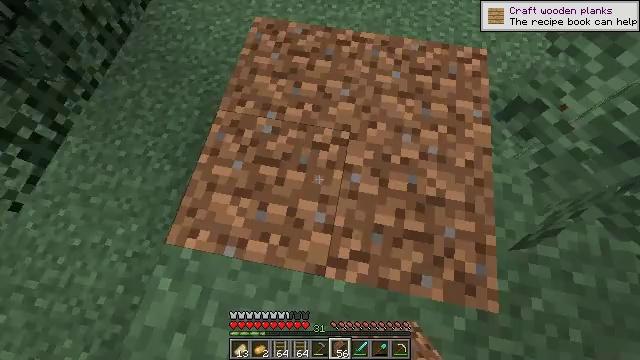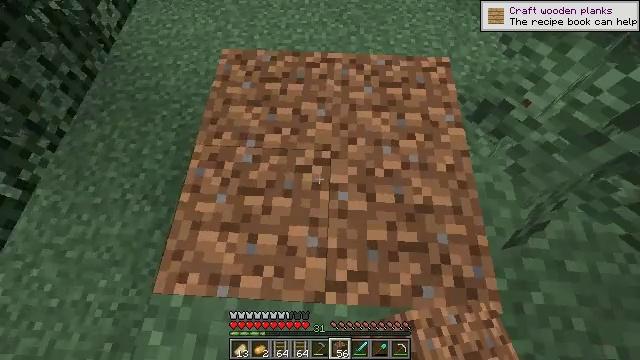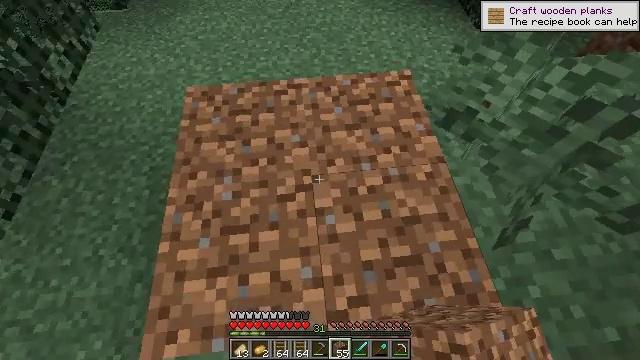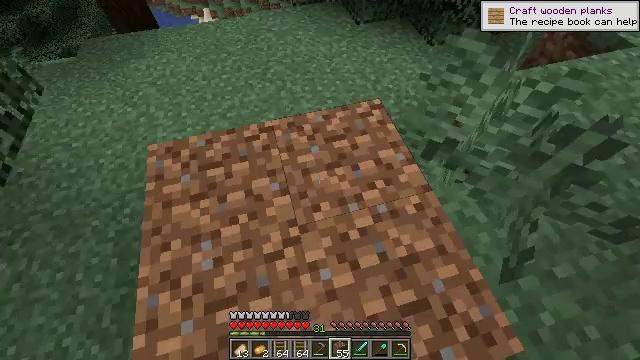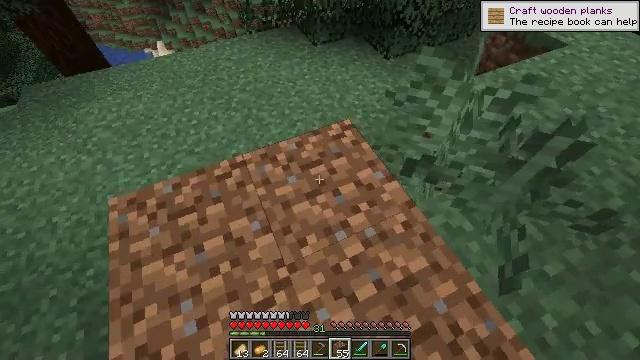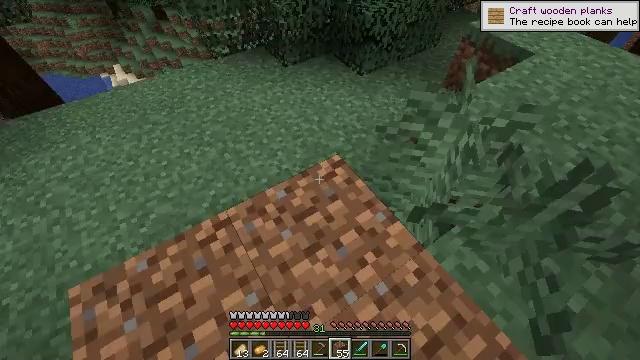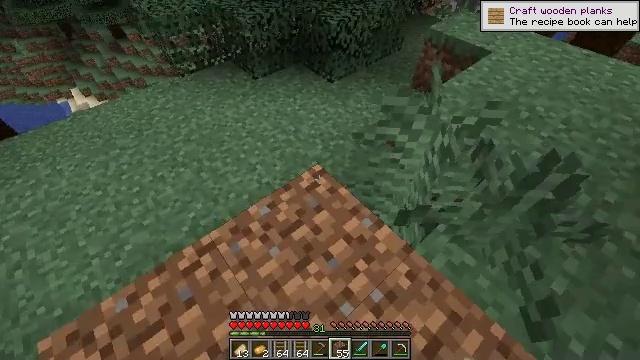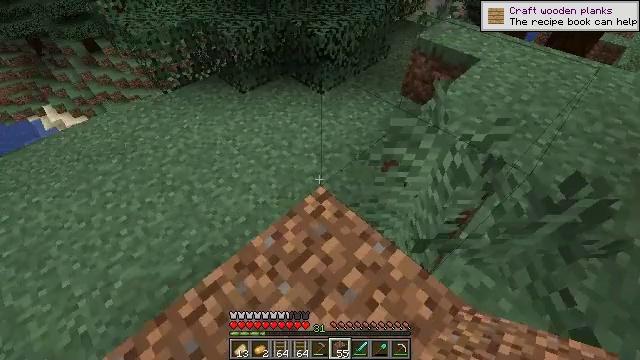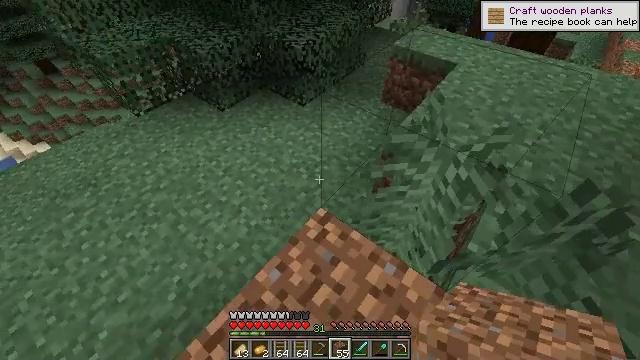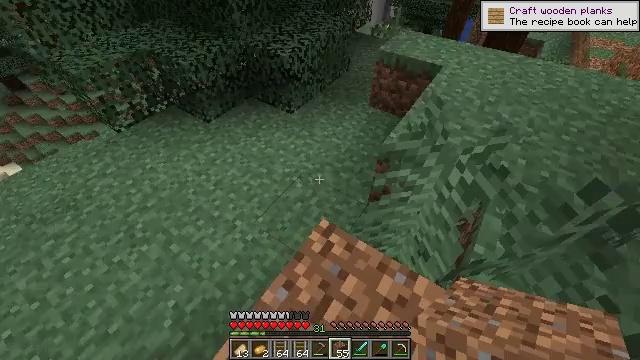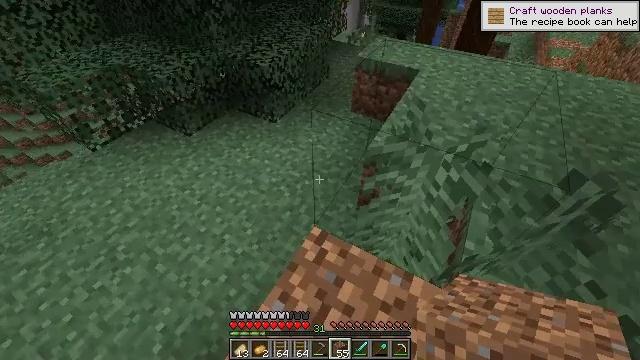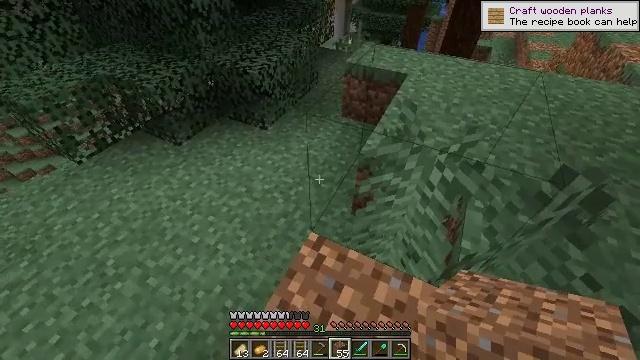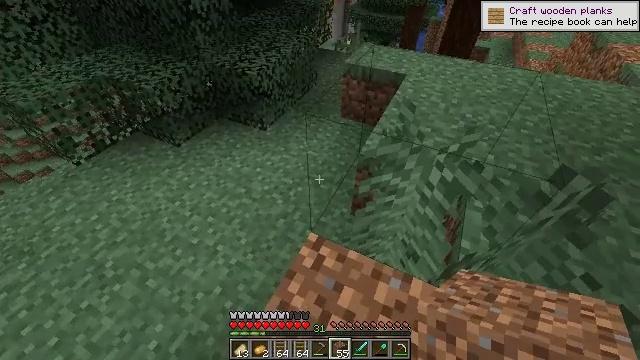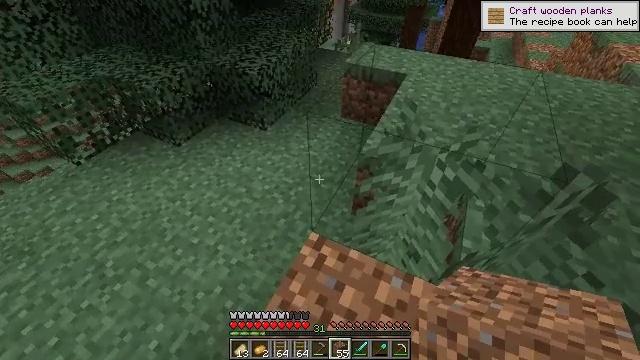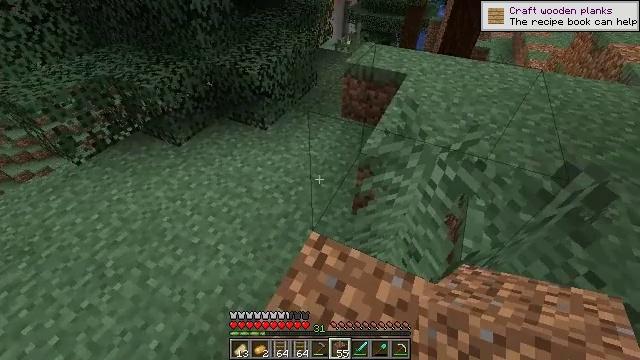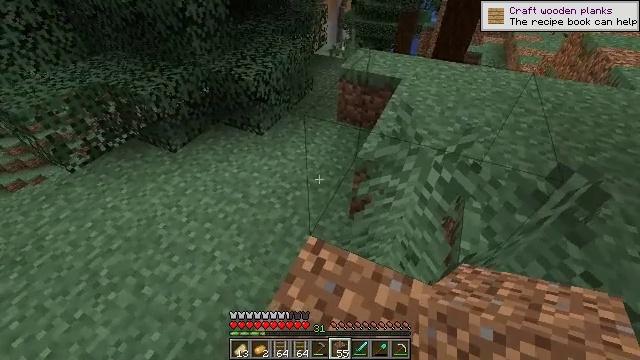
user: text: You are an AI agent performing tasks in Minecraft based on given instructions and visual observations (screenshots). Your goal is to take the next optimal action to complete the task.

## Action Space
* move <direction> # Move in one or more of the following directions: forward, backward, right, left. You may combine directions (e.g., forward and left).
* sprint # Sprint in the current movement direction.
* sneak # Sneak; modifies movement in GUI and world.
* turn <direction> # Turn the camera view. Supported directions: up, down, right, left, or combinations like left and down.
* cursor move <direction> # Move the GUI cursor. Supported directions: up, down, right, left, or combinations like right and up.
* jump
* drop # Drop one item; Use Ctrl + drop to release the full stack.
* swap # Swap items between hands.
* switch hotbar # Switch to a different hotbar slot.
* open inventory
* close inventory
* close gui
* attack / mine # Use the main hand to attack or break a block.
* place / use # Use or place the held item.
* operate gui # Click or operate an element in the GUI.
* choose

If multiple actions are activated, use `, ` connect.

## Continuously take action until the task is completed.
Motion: motion action
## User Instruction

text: Harvest the large fern for decoration.
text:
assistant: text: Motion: move forward, turn right and up
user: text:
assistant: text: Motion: move forward, turn right and up
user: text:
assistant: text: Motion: move forward, turn right and up
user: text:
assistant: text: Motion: move forward, turn right and up
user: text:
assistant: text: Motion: move forward and move left, turn right and up
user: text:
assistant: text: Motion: move forward and move left, turn right and up
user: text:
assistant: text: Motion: move forward and move left, turn right and up
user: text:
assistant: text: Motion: turn right and up
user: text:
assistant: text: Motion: turn right
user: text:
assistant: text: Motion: turn right and up
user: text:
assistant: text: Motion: turn right and up
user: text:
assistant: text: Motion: no_op
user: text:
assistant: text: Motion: no_op
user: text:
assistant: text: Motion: no_op
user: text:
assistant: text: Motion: turn right and up
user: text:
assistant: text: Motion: turn right and up
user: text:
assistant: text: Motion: turn up
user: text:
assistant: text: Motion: no_op
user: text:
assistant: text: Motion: no_op
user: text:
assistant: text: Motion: no_op
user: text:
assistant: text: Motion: turn right and down
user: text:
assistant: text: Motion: turn right and down
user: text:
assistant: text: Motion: turn right and down
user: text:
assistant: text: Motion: turn right
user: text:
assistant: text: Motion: no_op
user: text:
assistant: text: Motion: attack / mine
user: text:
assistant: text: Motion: attack / mine
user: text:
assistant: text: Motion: attack / mine
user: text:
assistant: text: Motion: no_op
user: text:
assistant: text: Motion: turn right